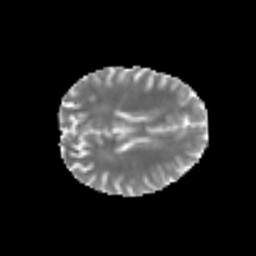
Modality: MD
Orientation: axial
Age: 25
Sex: male
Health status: healthy